Field crop: maize
Growth stage: 2
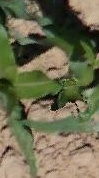
Species: maize